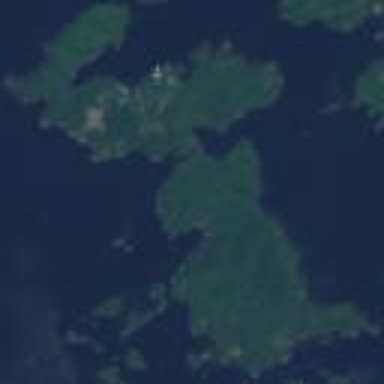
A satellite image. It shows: Island.